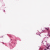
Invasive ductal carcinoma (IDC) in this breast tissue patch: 0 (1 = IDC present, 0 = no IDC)